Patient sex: M
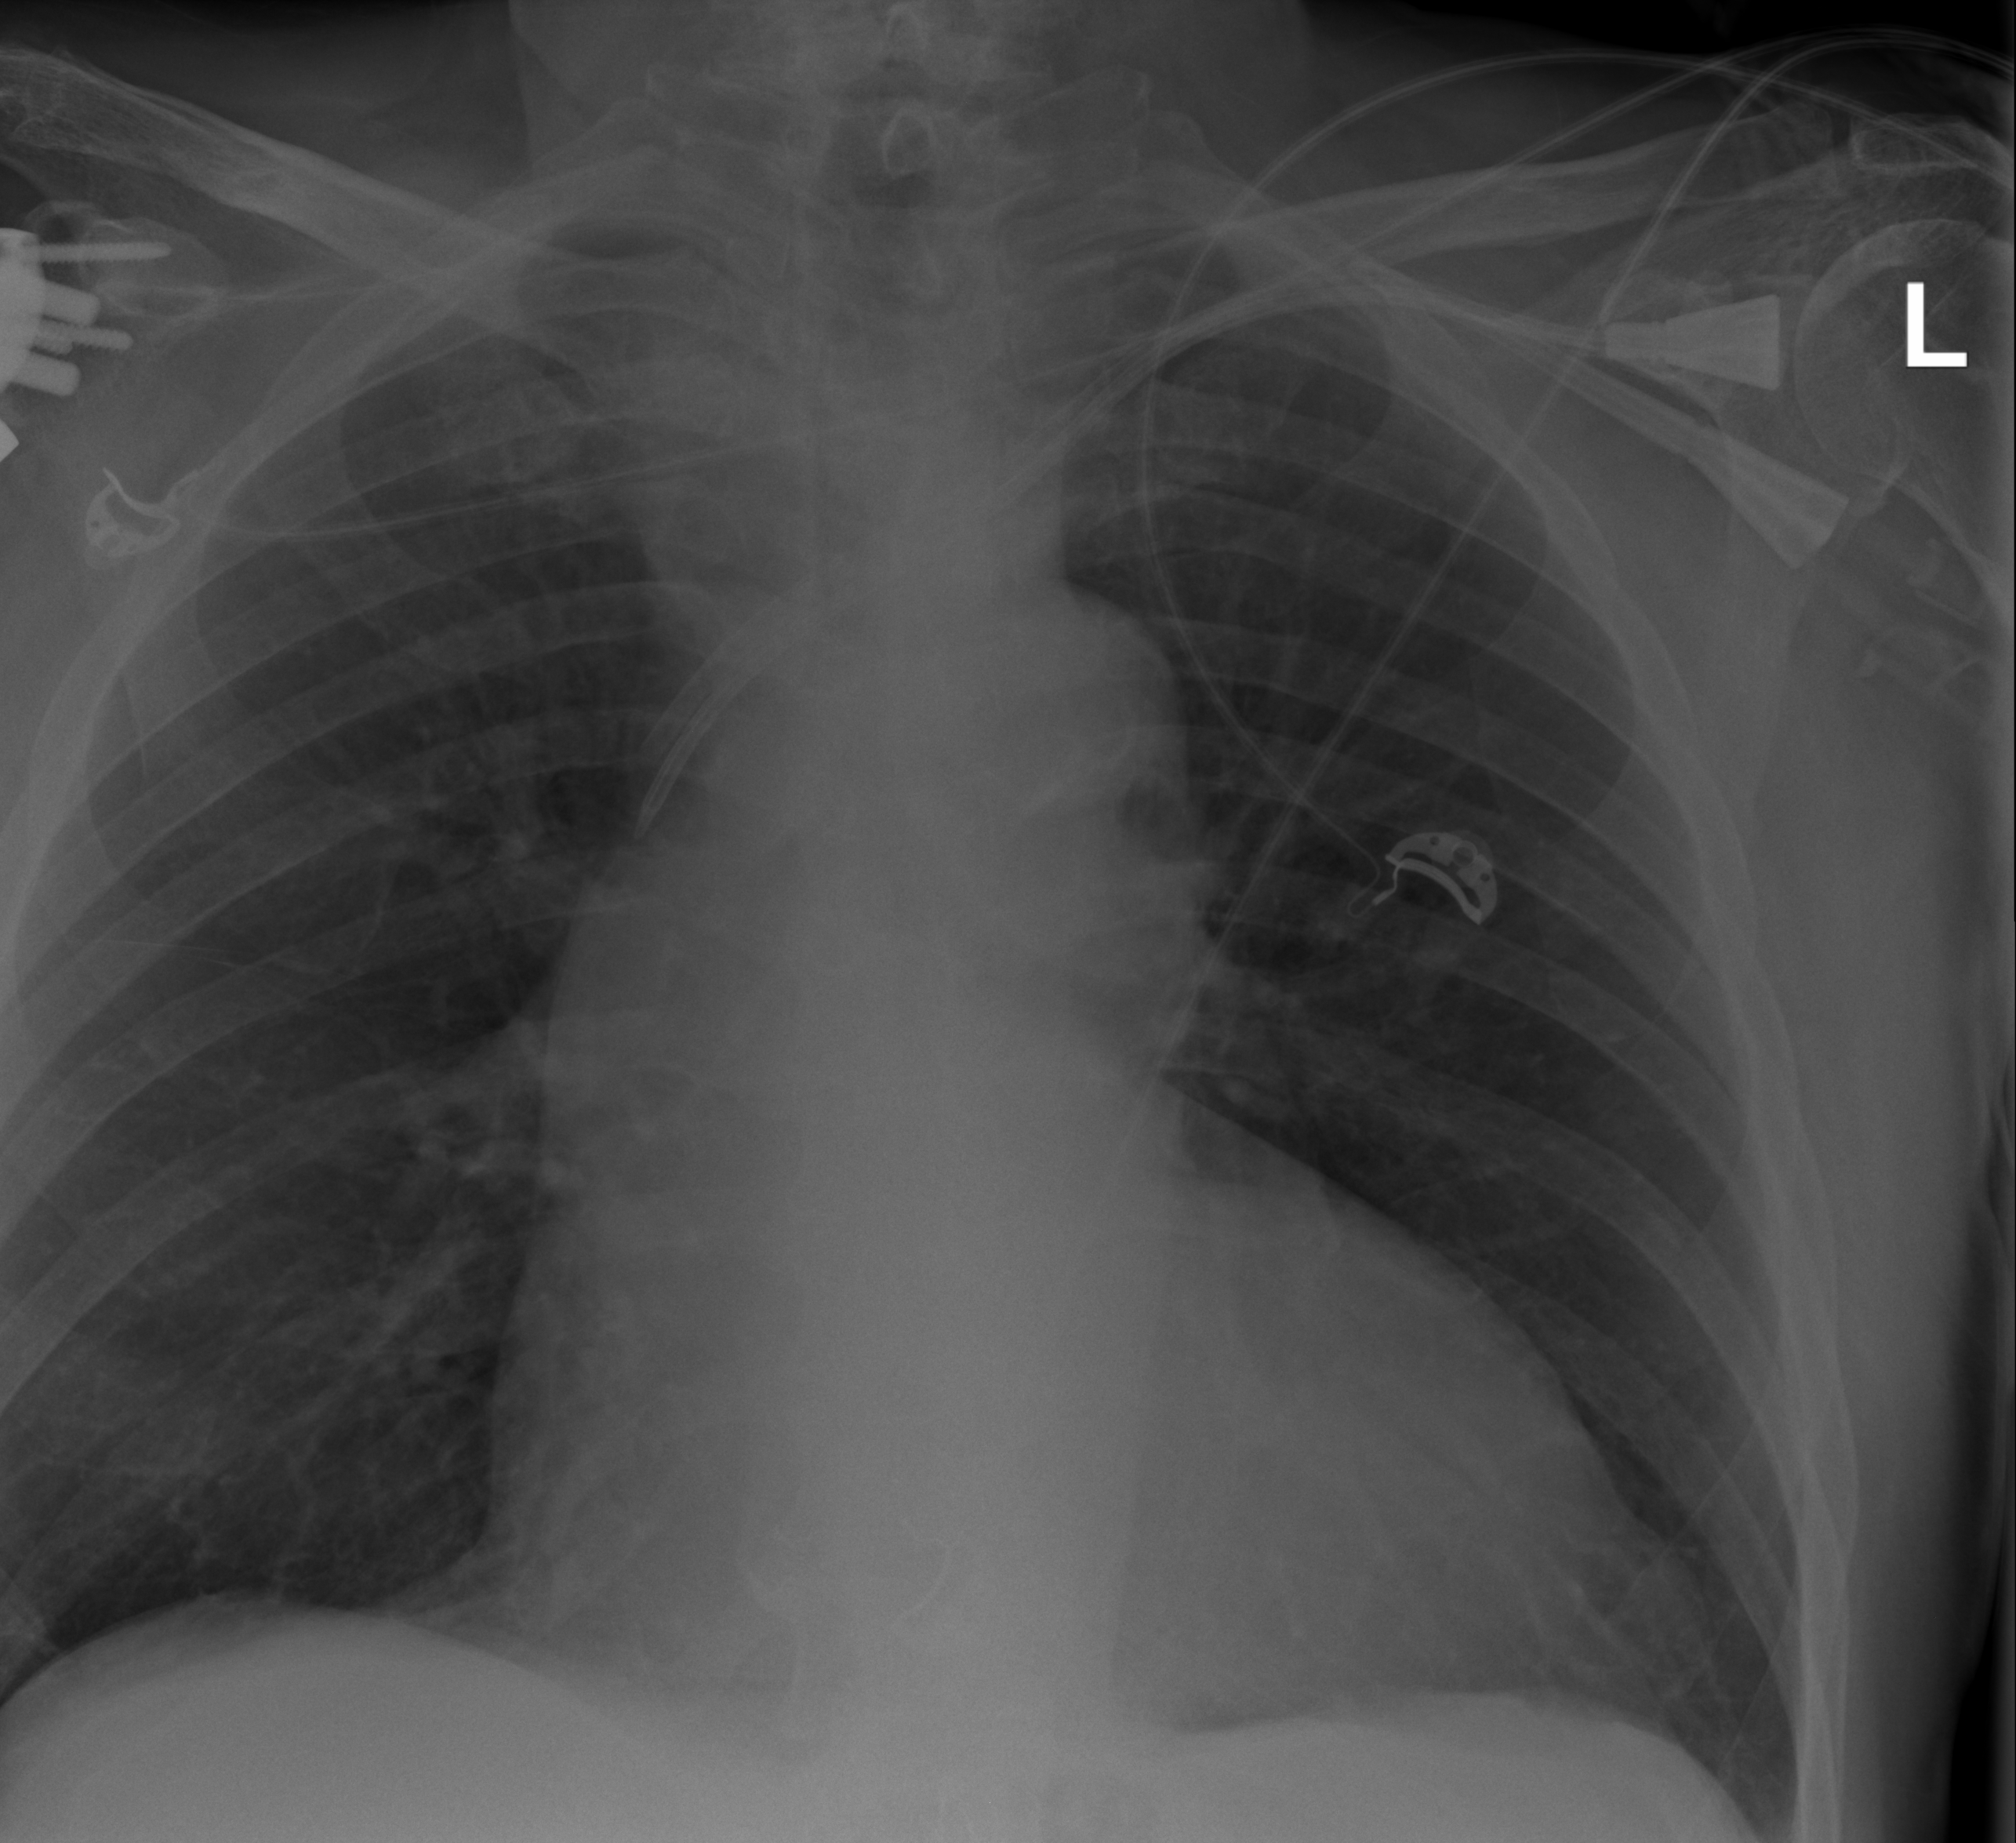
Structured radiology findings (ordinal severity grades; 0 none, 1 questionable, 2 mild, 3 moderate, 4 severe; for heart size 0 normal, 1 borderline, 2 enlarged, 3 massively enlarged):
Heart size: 2
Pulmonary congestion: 0
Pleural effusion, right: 0
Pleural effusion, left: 0
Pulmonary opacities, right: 1
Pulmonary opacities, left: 0
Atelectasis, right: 0
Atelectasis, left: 0